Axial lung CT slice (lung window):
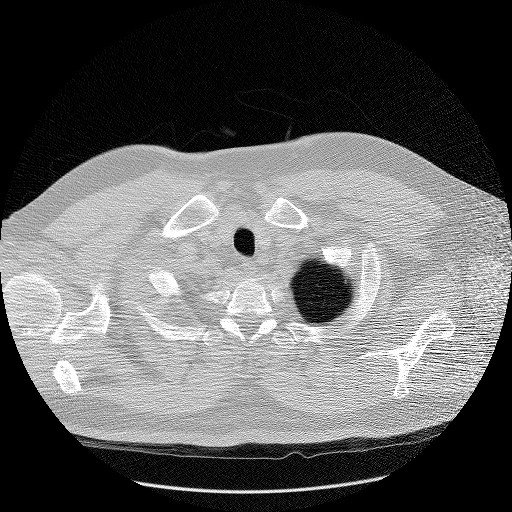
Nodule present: no